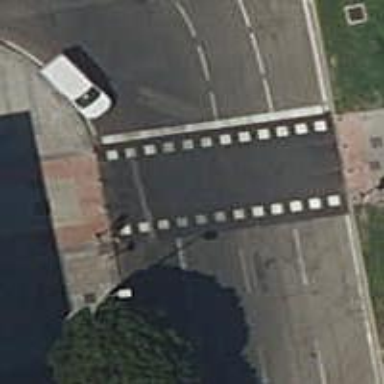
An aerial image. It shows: Road crossing with traffic signals.